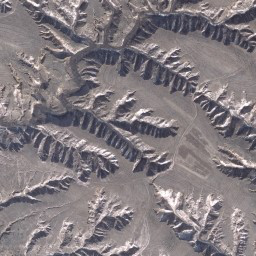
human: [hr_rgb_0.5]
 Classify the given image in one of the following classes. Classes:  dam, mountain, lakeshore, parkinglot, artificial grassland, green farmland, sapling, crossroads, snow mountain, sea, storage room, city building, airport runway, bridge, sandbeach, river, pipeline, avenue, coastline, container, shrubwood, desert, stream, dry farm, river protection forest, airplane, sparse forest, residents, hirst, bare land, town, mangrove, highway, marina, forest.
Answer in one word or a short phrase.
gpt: mountain